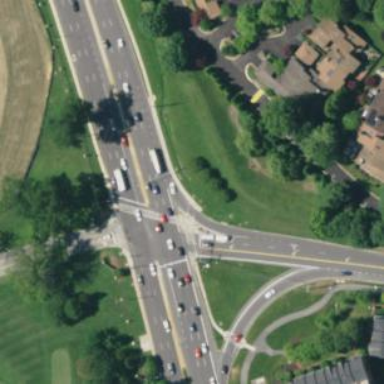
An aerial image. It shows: Marked crossing on the road.